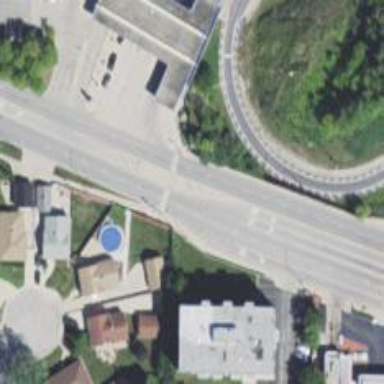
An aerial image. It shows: Footway located on traffic island.